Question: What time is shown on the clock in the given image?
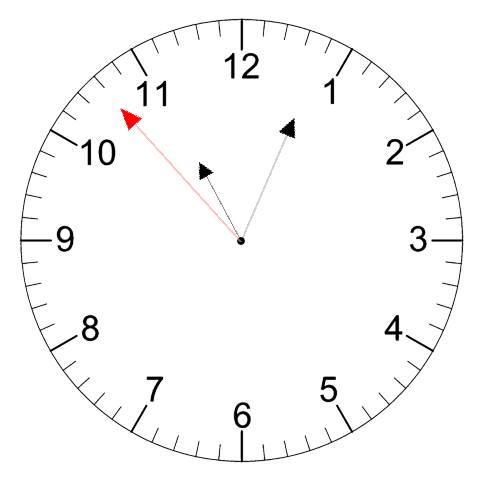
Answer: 11:03:53